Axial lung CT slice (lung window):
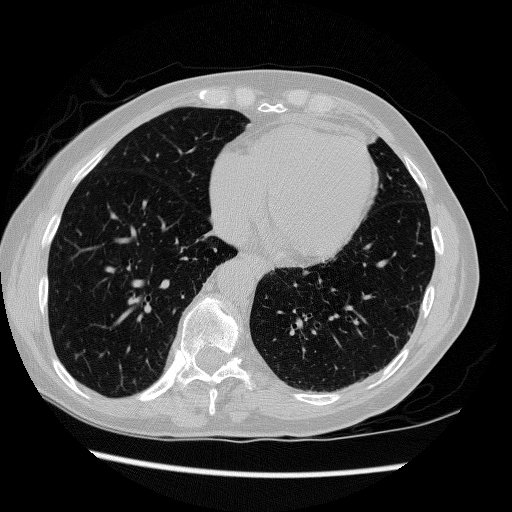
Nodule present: no